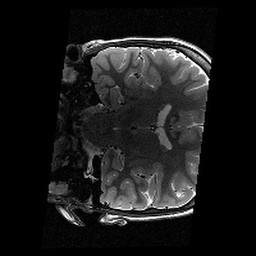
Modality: T2w
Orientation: coronal
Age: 11
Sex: female
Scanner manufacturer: siemens
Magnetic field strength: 3 T
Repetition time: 9.23 s
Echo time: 0.067 s